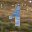
Label: 4